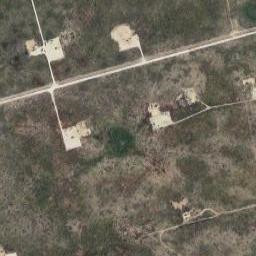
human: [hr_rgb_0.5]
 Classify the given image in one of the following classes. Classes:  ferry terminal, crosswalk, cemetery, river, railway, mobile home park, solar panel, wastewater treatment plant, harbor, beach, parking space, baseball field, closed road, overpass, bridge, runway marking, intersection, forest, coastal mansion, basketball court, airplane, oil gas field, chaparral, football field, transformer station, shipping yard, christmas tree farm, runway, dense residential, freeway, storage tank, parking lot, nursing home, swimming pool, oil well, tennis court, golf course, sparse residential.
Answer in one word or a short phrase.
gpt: oil gas field